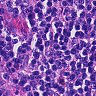
Metastatic tissue present: no